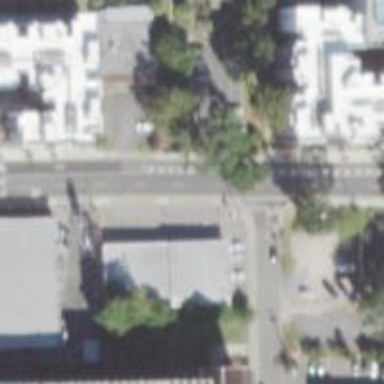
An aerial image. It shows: Marked crossing on footway.